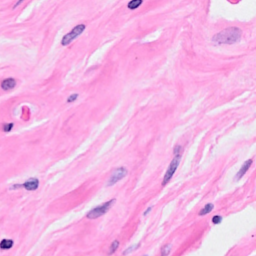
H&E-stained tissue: Breast